Question: Please suggest how to achieve the flying arcs in the force layout of d3.JS.
As in the image
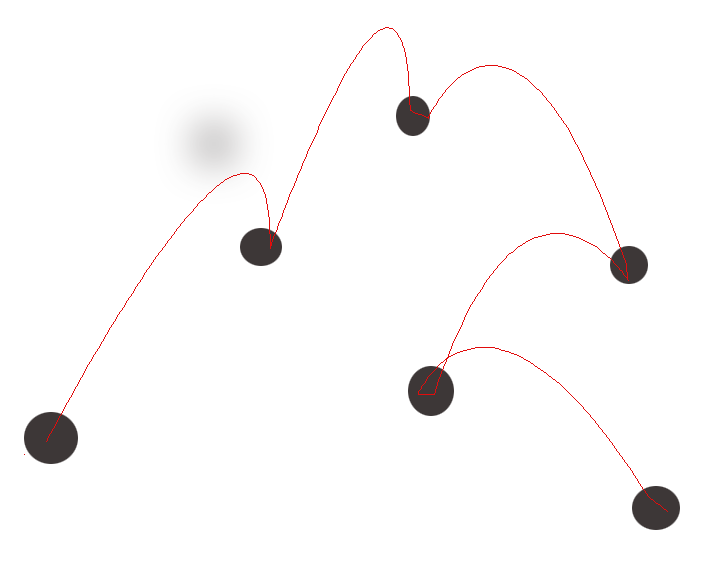
Answer: Do something like this
<URL>
The idea is to make the curve path between two nodes.
The mechanism to make curve(or the d attribute of a path)
Lives here inside the tick function:
Feel free to change it as per your choice.
'''
link.attr("d",
function(d){
var s=d.source;
var t = d.target;
return lineFunction([
{x:s.x, y: s.y},//start point of curve
{x:(s.x+t.x)/2, y: (s.y+t.y)/2+30}, //middle point of curve
{x:s.x, y: t.y} ////end point of curve
])
}
);
'''